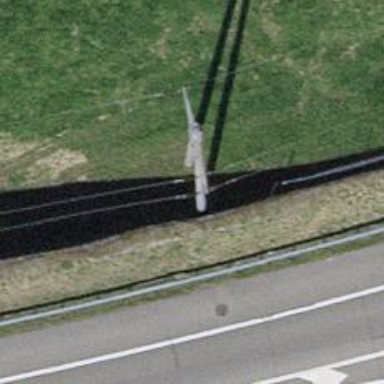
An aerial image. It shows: Concrete power pole.